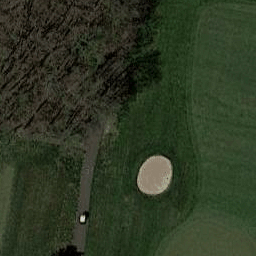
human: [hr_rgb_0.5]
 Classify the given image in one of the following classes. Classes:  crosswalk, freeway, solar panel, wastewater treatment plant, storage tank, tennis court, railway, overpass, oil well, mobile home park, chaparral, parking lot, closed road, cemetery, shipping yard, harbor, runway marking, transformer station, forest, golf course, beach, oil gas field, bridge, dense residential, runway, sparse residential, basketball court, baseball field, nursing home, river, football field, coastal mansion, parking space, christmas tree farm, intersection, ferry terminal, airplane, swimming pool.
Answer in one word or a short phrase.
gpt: golf course